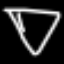
Label: diamond